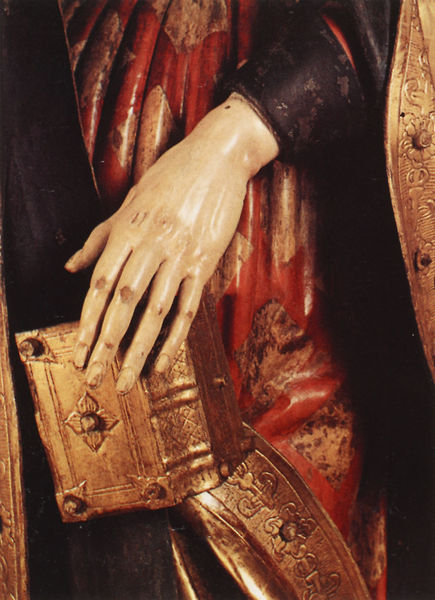
Titel: Englischer Gruß
Künstler: Veit Stoß
Standort: Nürnberg, St. Lorenz (EU - D - B)
Schlagwörter: hand, bunt, finger, holz, rot, bibel, halten, ärmel, kirche, figur, gewand, gold, mantel, gotik, skulptur, bein, detail, dekor, robe, plastik, bemalt, foto, fotografie, buch, altar, schnitzerei, gotisch, heiliger, schatulle, kästchen, geschnitzt, punzierung, plasti, pe, rot#gewand